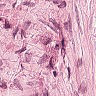
Metastatic tissue present: no